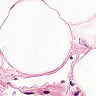
Metastatic tissue present: no